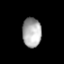
Tissue: lung
Cell type: Fibroblasts
Senescence score: 0.563
Nuclear area (px): 548
Mean DAPI intensity: 170.911